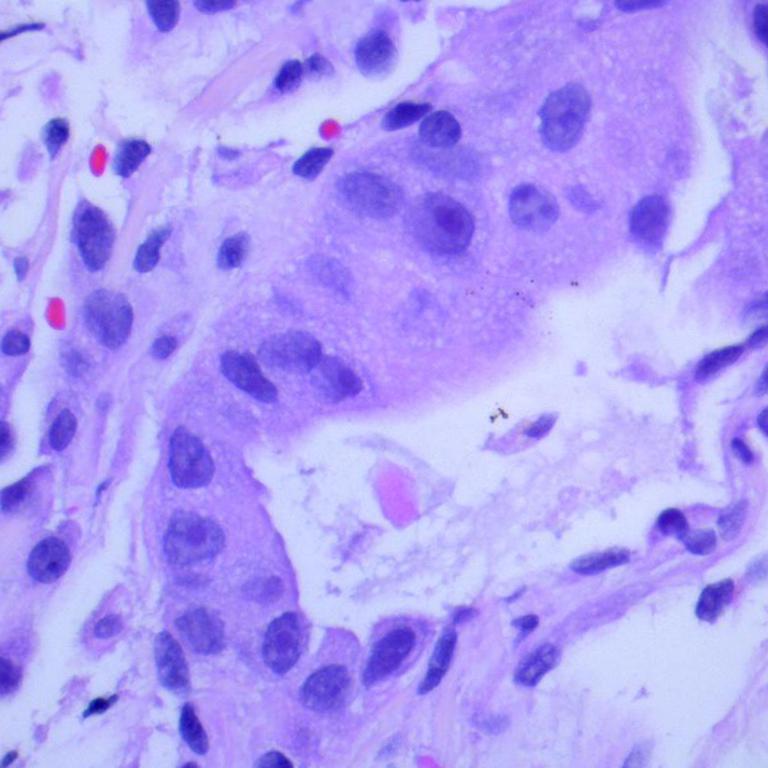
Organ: lung
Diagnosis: adenocarcinomas